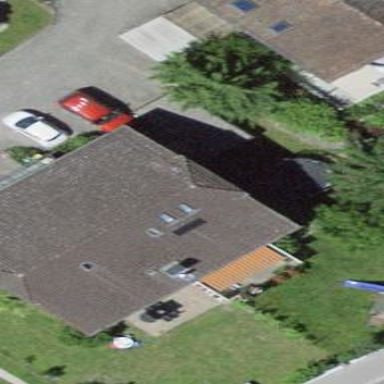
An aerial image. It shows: Terrace building.